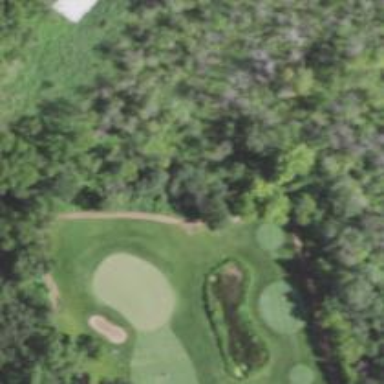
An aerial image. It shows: Pathway for golfing.